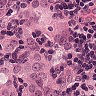
Metastatic tissue present: yes